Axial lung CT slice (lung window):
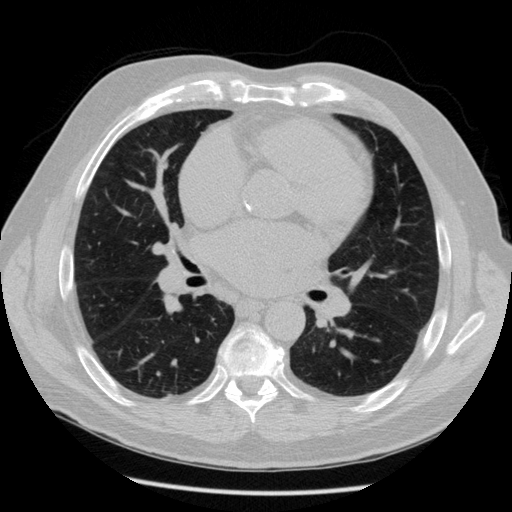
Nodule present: no